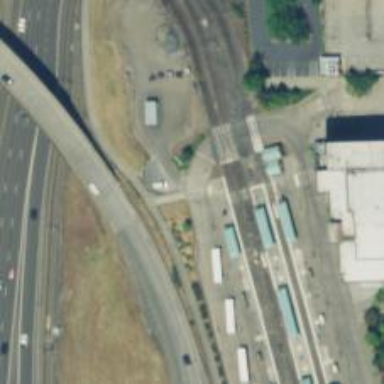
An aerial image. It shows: Busway road.